Interaction volume radius: 5 \u00c5
Interaction volume height: 10 \u00c5
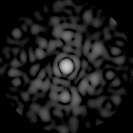
Disorder parameter: 0.8575